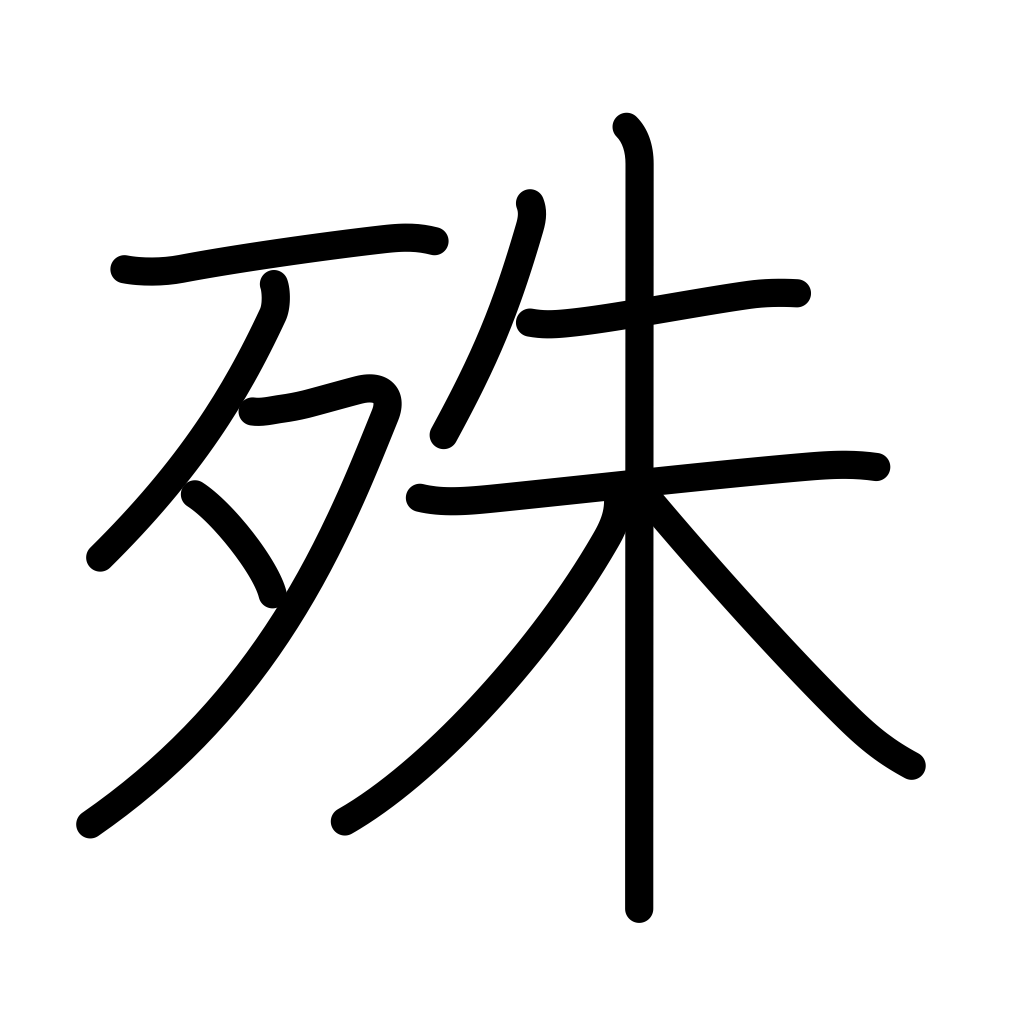
Meaning: particularly, especially, exceptionally